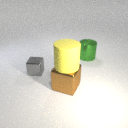
large brown metal cube in front of large green metal cylinder